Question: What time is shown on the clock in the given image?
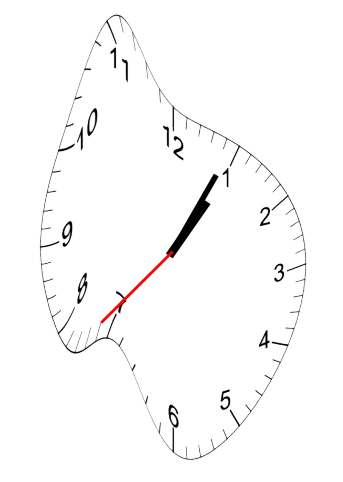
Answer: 01:04:37